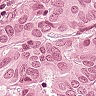
Metastatic tissue present: yes